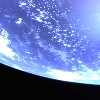
Label: water